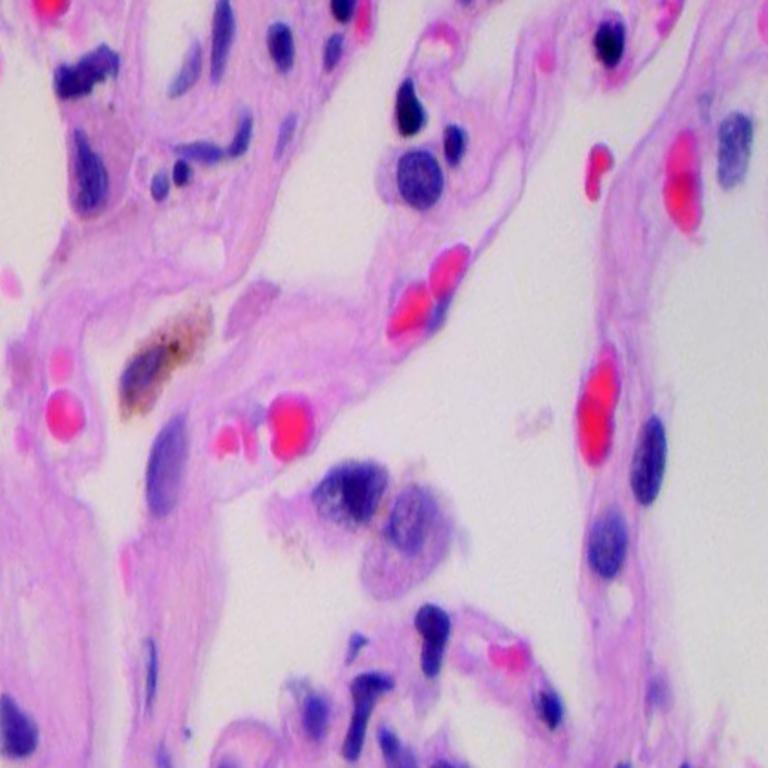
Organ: lung
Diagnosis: benign